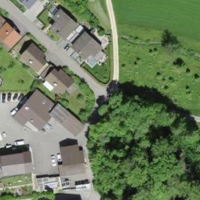
EUNIS habitat code: 55
Species observed at this site:
Hippocrepis emerus